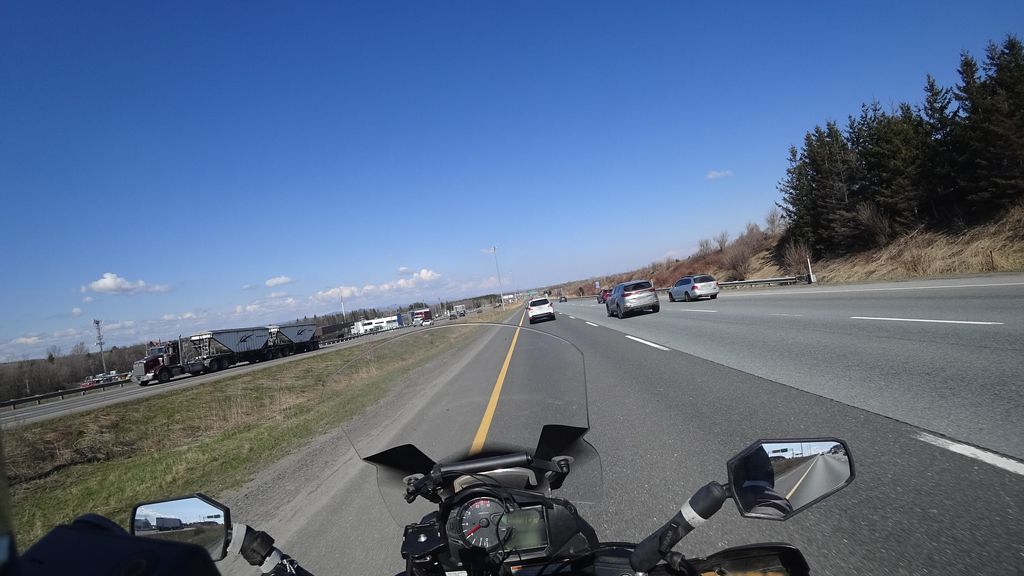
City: quebec_city